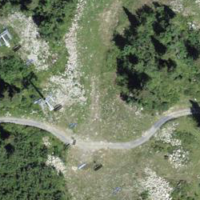
EUNIS habitat code: 32
Species observed at this site:
Rhododendron ferrugineum
Silene dioica
Saxifraga rotundifolia
Lonicera caerulea